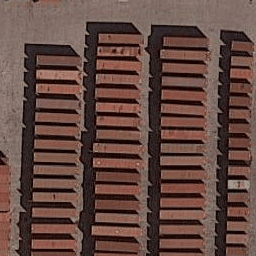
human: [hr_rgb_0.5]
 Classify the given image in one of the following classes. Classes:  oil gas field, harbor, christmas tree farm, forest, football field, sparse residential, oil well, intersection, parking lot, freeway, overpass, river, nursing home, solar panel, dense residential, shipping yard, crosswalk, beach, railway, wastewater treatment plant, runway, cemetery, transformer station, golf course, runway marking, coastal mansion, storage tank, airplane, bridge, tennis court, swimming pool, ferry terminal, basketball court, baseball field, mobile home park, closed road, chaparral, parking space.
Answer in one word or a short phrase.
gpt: shipping yard